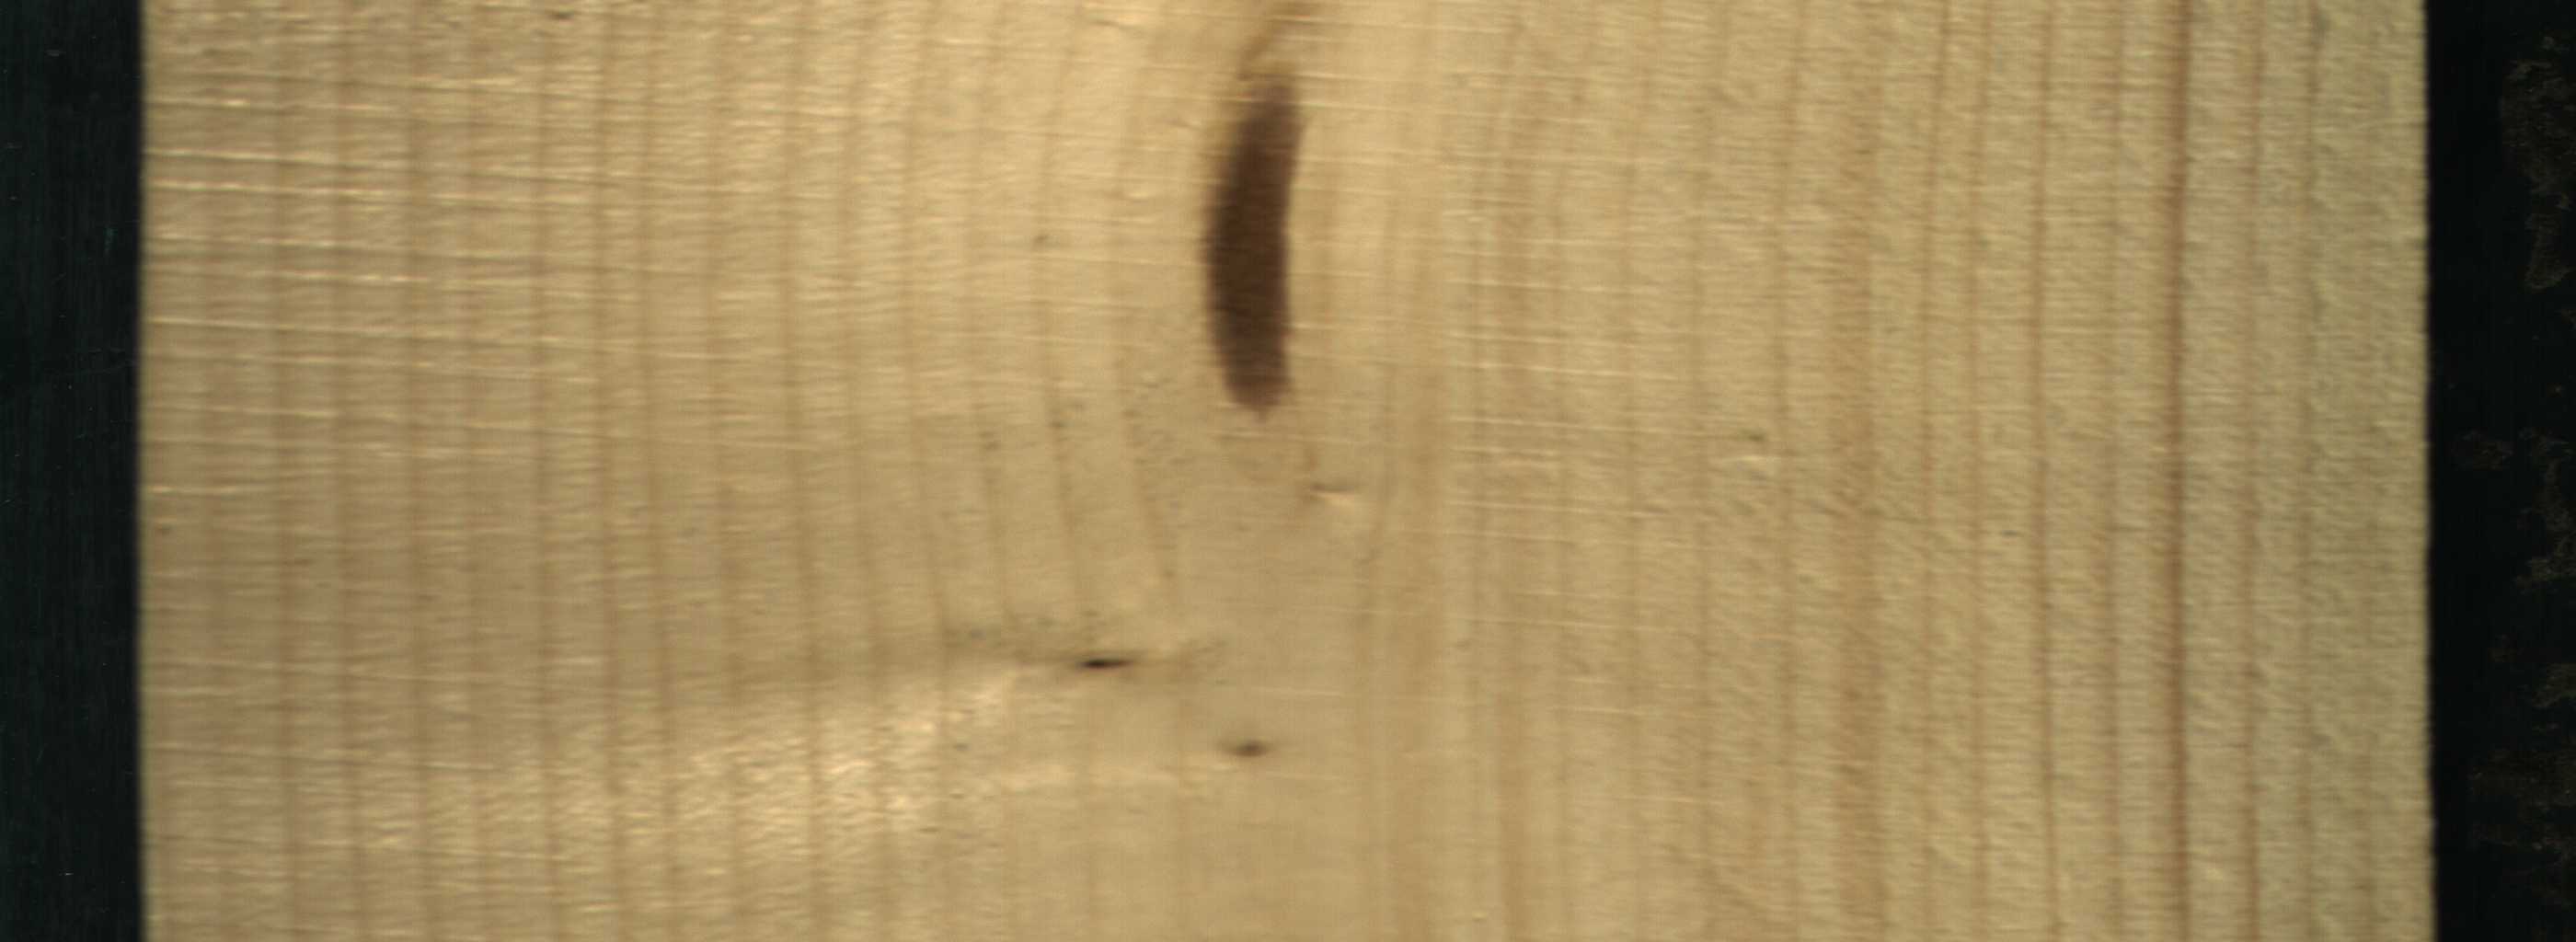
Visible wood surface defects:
Marrow
Live_Knot